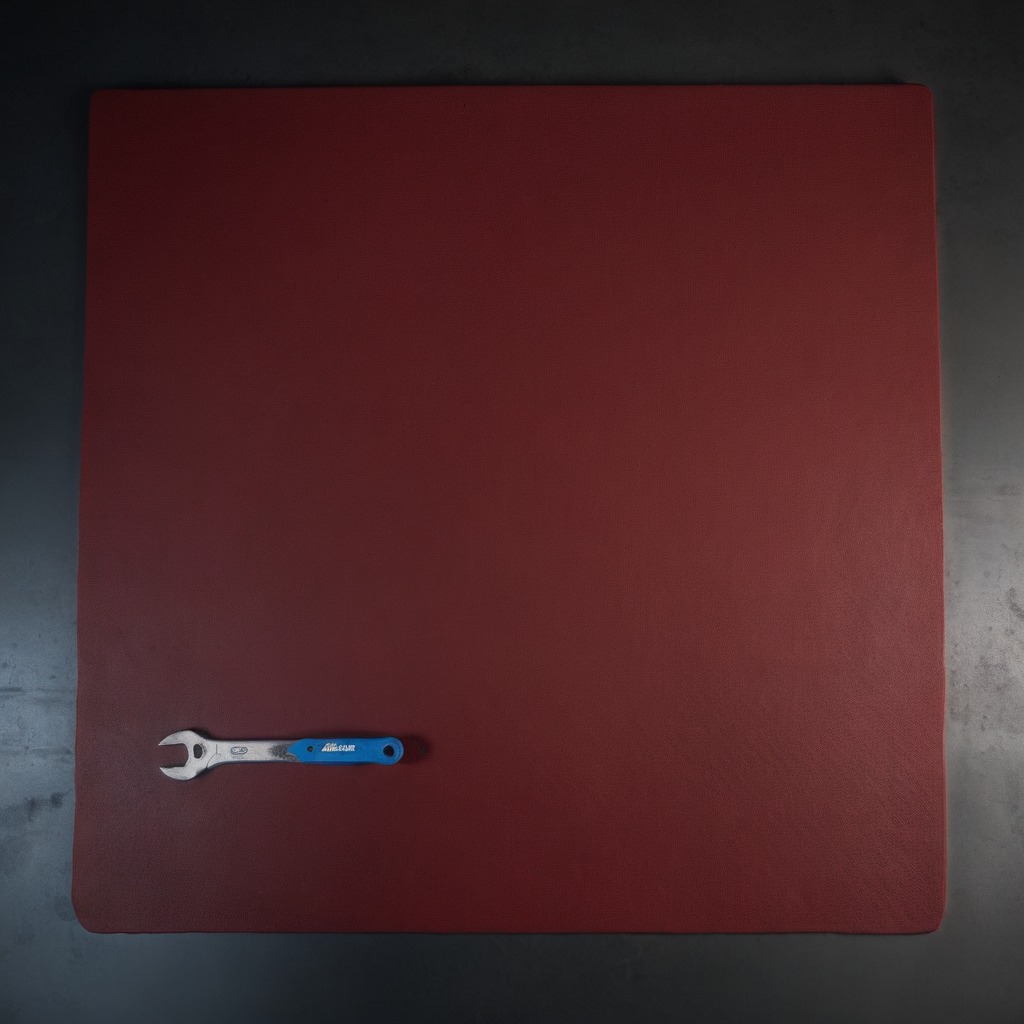
An wrench is lying on the clean granite tabletop.